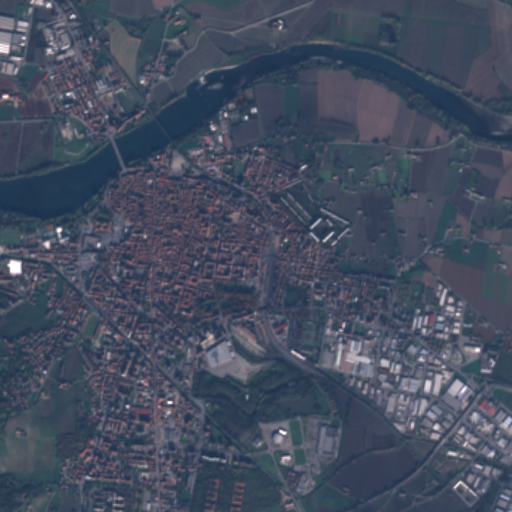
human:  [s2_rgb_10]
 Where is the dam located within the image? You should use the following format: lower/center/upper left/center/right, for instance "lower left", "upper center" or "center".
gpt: The dam is located in the lower center of the image.
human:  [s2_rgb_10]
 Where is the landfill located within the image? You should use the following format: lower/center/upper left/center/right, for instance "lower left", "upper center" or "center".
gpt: The landfill is located in the lower right of the image.
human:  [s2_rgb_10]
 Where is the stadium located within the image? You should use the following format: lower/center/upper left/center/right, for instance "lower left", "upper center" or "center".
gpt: The stadium is located in the lower left of the image.
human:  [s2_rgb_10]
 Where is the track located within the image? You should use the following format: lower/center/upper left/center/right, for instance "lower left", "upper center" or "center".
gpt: The track is located in the center left of the image.
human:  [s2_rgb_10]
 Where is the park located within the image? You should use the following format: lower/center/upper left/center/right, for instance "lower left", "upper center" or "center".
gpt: There is no park in the image.